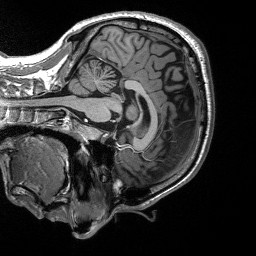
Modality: T1w
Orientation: sagittal
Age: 36
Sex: male
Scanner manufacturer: siemens
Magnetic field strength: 3 T
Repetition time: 2.53 s
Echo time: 0.00219 s